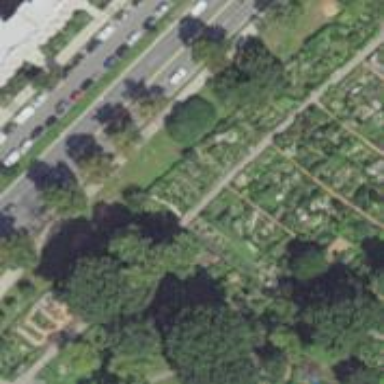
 leisure land intended for communal use."